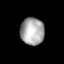
Tissue: lung
Cell type: Epithelial cells
Senescence score: 0.1633
Nuclear area (px): 637
Mean DAPI intensity: 168.435